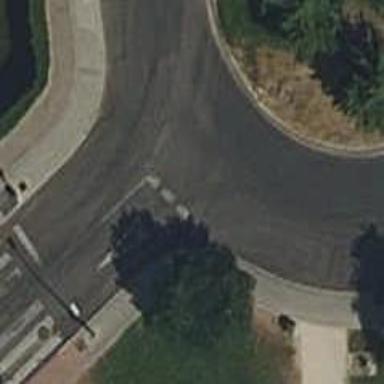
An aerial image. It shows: Residential road with roundabout.